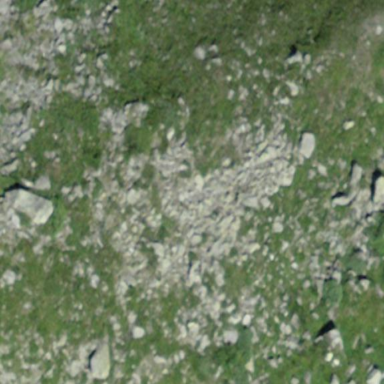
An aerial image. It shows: Natural scree.